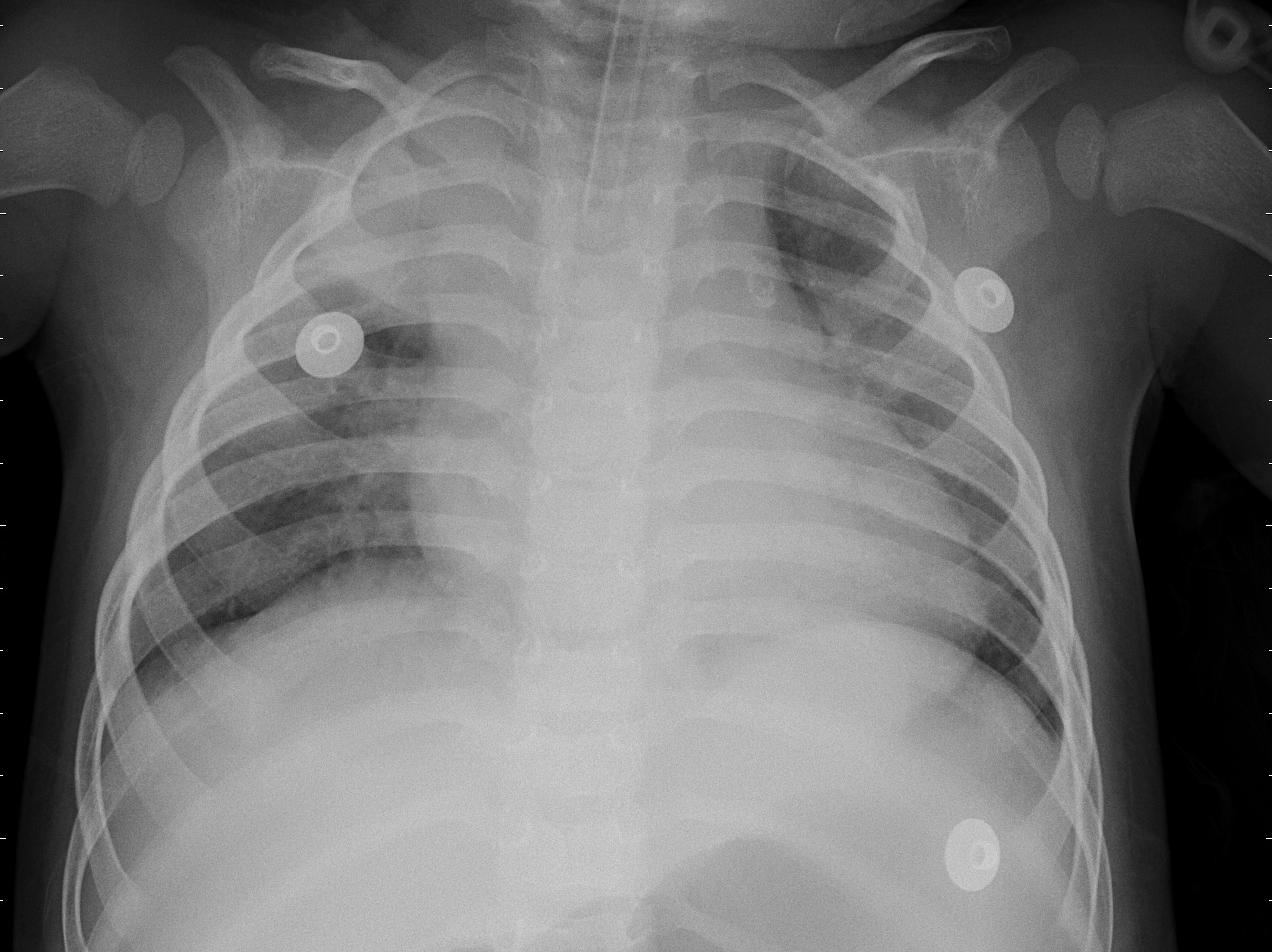
Diagnosis: PNEUMONIA